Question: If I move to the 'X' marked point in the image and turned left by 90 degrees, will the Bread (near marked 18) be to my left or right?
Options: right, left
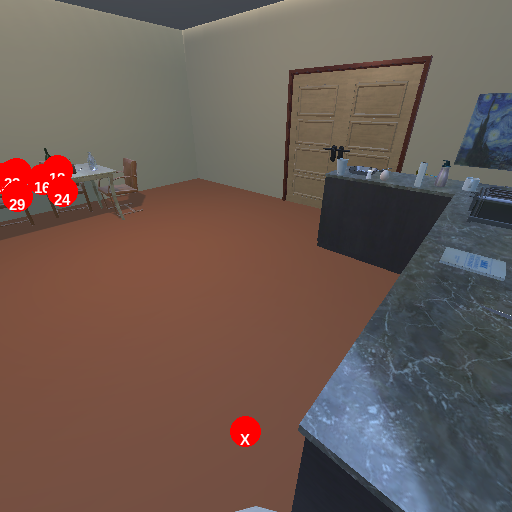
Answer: right